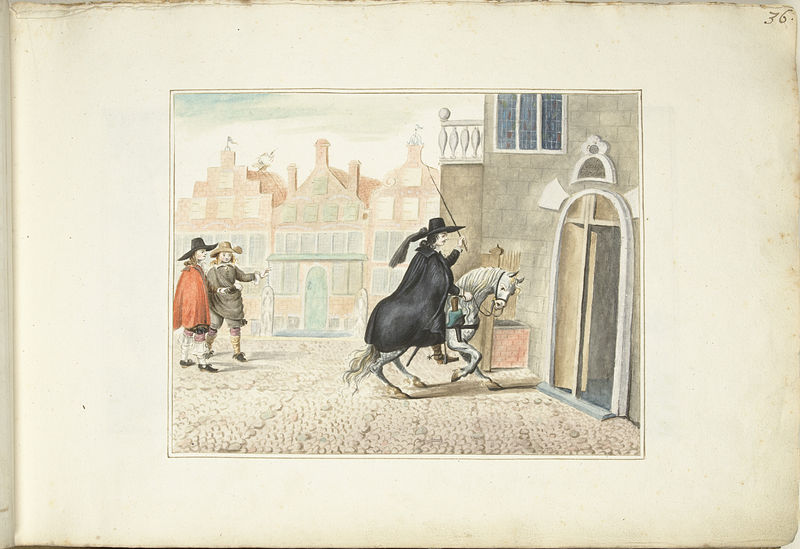
Titel: Ruiter te paard bij de ingang van een openbaar gebouw
Künstler: Gesina ter Borch
Standort: Amsterdam
Institution: Rijksmuseum
Schlagwörter: himmel, hut, hüte, kopfbedeckungen, männer, gebäude, mütze, mützen, mantel, pferd, reiter, reiten, kopfbedeckung, pflaster, französisch, franzosen, tor, kiesel, kopfsteinpflaster, mäntel, roter mantel, schwarzer mantel